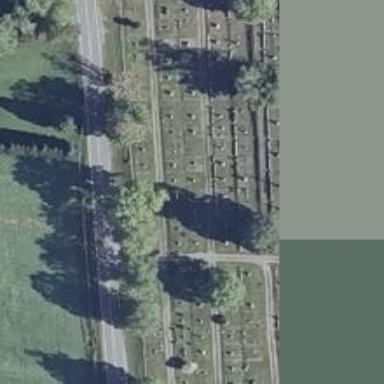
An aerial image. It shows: Cemetery with graves.